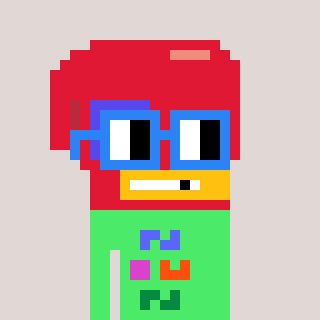
a pixel art character with square blue glasses, a boxing glove-shaped head and a teal-colored body on a warm background